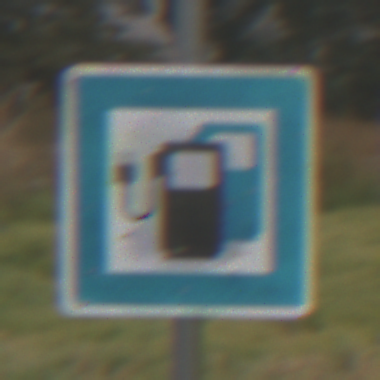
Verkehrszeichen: LadestationFuerElektrofahrzeuge
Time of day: MorningAfternoon
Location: Outdoor (Nature)
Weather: Overcast
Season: NotSpecified
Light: Natural